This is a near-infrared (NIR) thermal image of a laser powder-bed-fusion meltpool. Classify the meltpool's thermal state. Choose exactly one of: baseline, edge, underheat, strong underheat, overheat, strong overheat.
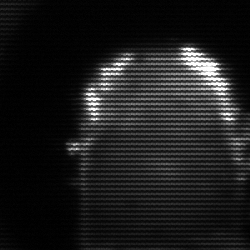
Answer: baseline